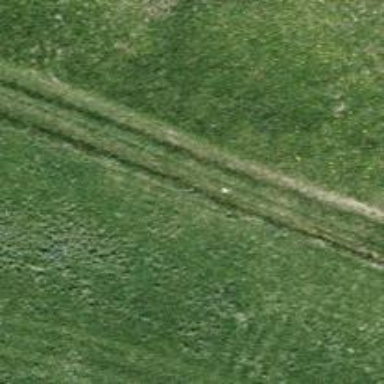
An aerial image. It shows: Track with ground surface. The track type is grade1.